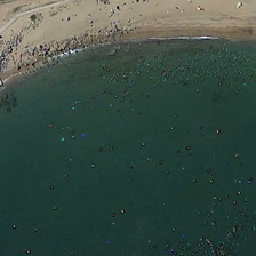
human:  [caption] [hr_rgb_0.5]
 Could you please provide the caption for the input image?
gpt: Many people play by the sea.

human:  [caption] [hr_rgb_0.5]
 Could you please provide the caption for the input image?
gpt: There is a white submarine by the sea.

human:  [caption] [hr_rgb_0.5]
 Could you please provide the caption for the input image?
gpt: There is a white submarine on the beach.

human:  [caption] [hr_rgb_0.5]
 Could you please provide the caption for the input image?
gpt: There are many people on the beach.

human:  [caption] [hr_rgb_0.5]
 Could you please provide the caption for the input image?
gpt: There are many people playing on the beach here.